Interaction volume radius: 5 \u00c5
Interaction volume height: 45 \u00c5
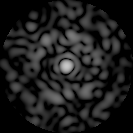
Disorder parameter: 0.8551